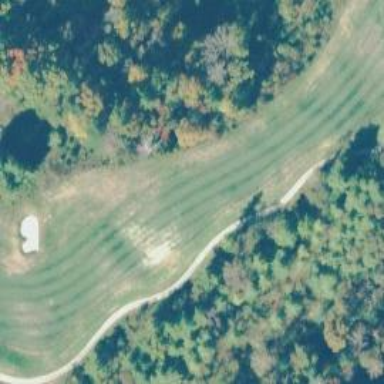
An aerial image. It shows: Golf fairway surrounded by grass.